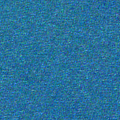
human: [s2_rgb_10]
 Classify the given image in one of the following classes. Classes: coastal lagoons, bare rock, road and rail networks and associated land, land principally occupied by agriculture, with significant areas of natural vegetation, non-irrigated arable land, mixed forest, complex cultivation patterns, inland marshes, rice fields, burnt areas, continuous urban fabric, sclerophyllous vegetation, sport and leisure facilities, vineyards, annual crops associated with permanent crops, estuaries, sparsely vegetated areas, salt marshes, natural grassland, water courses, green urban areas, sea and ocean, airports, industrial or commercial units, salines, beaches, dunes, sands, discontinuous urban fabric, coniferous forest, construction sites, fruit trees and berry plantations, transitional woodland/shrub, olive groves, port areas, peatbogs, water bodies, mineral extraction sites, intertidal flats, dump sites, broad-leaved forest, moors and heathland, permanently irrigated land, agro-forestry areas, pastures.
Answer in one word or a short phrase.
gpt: sea and ocean